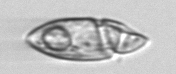
Label: Katodinium_or_Torodinium